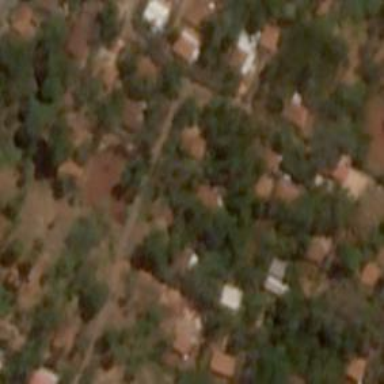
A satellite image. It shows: Village area.